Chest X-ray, AP view. Patient: 17 years old, sex F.
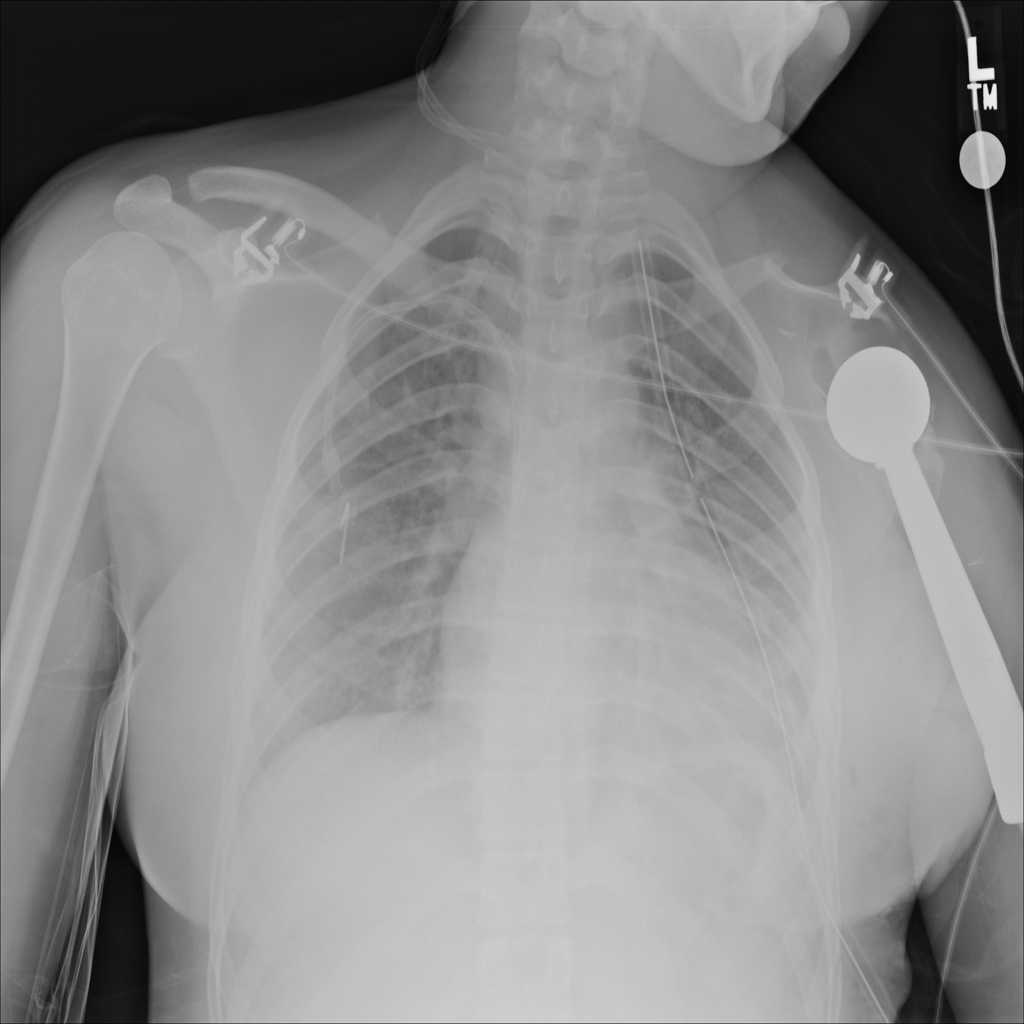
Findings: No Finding